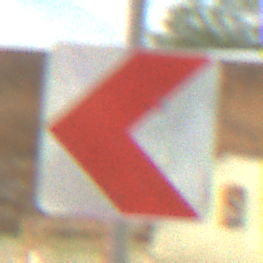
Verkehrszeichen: RichtungstafelnInKurvenKleinRechts
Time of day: Midday
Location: Outdoor (Suburban)
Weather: PartlyCloudy
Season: NotSpecified
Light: Natural